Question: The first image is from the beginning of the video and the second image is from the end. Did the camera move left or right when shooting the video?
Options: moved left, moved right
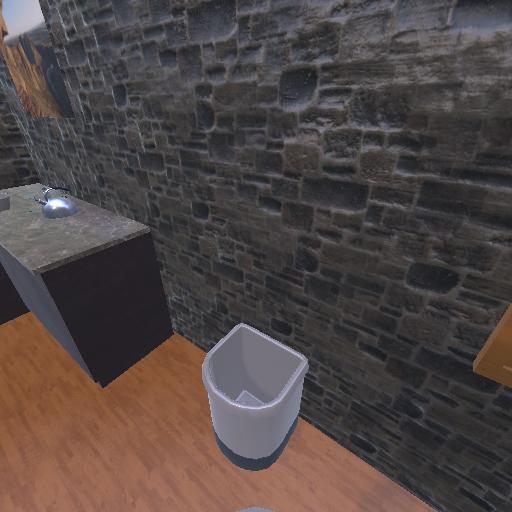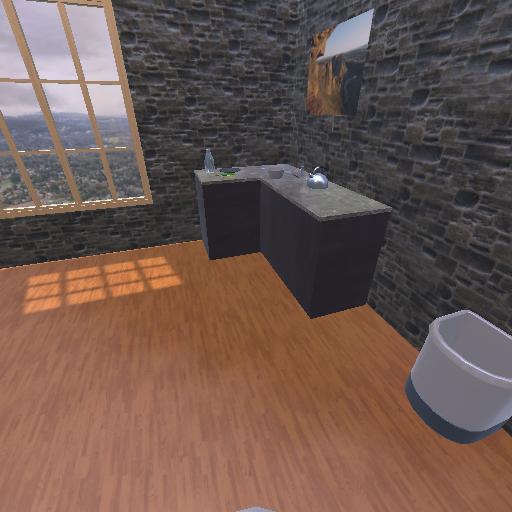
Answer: moved left